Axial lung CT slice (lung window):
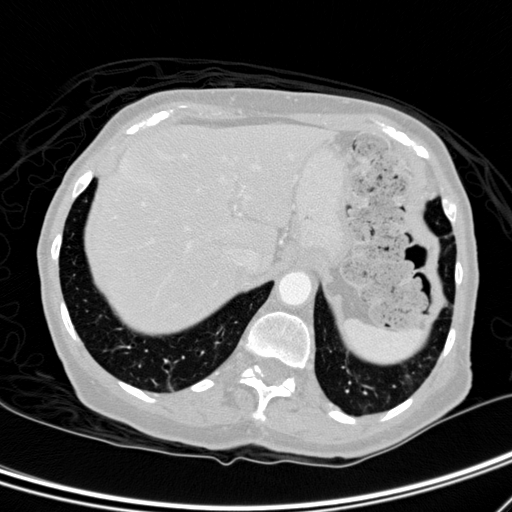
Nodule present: no